已知两点的极坐标为 $A\left(3, \frac{\pi}{2}\right)$, $B\left(3, \frac{\pi}{6}\right)$, 则 $|AB|=$ \underline{\hspace{2em}}, 直线 $AB$ 的倾斜角为 \underline{\hspace{2em}}.
【解答】
\textbf{【答案】} 3; $\frac{5\pi}{6}$.

\textbf{【分析】} 根据 $A, B$ 的极坐标可得 $|OA|=|OB|$, $\angle AOB=\frac{\pi}{3}$, 得 $\triangle AOB$ 为正三角形, 从而可得 $|AB|$, 由三角形内角和定理可得直线 $AB$ 的倾斜角.

\textbf{【解析】} 在极坐标系 $Ox$ 中作出点 $A\left(3, \frac{\pi}{2}\right)$ 和 $B\left(3, \frac{\pi}{6}\right)$, 如图所示,

则 $|OA|=|OB|=3$, $\angle AOx=\frac{\pi}{2}$, $\angle BOx=\frac{\pi}{6}$,

所以 $\angle AOB=\frac{\pi}{3}$. 所以 $\triangle AOB$ 为正三角形,

从而 $|AB|=3$, 直线 $AB$ 的倾斜角为 $\pi - \left(\frac{\pi}{2} - \frac{\pi}{3}\right) = \frac{5\pi}{6}$.

故答案为: 3; $\frac{5\pi}{6}$.

设球心到 $\triangle PQN$ 的外接圆的圆心的距离为 $d$, 球半径 $R$,

则 $R^{2}=(MB_{1}-d)^{2}+(\sqrt{2})^{2}$, \textcircled{1}

$d^{2}+r^{2}=R^{2}$, \textcircled{2}

联立\textcircled{1}\textcircled{2}解得 $R=\sqrt{2}$.

$\therefore$ 该球的表面积 $S=4\pi R^{2}=8\pi$.

故答案为: $8\pi$.

\textbf{【点评】} 本题考查球的表面积的求法, 考查空间想象能力与思维能力, 考查运算求解能力, 是中档题.
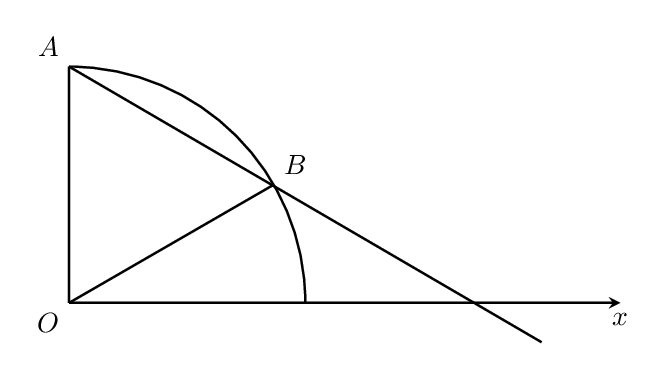
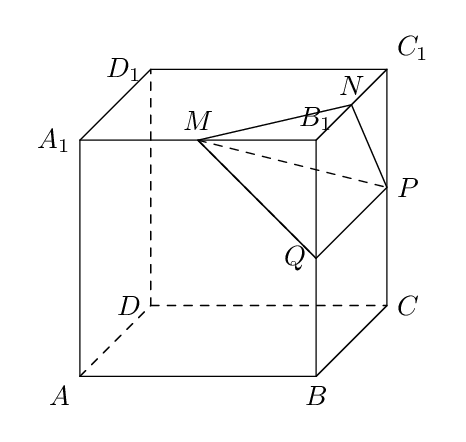